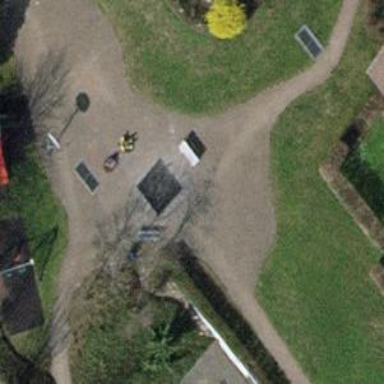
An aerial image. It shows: Playground area for leisure activities on the land.